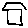
Label: house